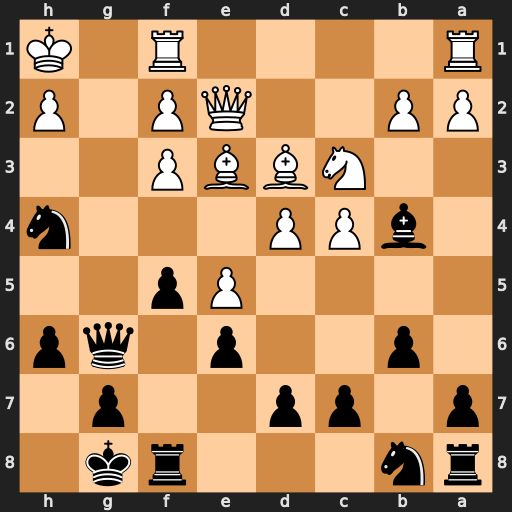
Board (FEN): rn3rk1/p1pp2p1/1p2p1qp/4Pp2/1bPP3n/2NBBP2/PP2QP1P/R4R1K
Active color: b
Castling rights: -
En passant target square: -
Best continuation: Qg2#